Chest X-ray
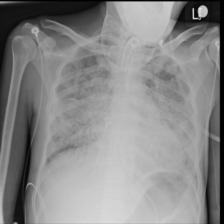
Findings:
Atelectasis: negative
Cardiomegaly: negative
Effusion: negative
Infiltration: negative
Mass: negative
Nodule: negative
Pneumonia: negative
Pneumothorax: negative
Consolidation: negative
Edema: negative
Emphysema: negative
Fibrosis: negative
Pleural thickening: negative
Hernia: negative